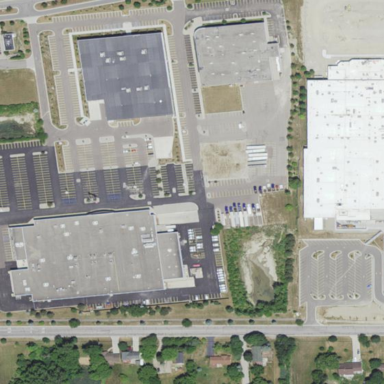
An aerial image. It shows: Retail area.